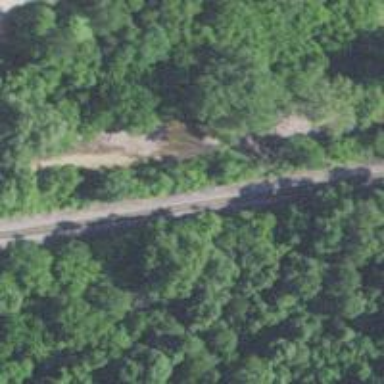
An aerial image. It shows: Railway track.